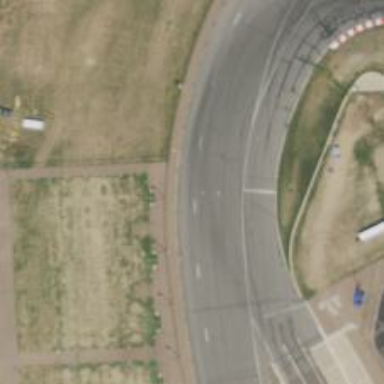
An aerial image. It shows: Raceway for motor sports.